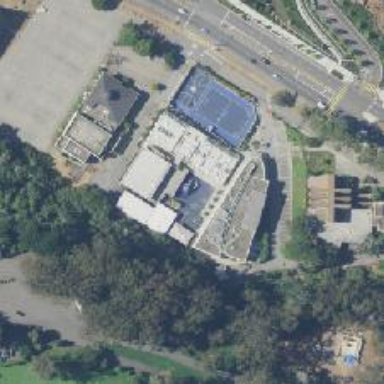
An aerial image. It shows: School.